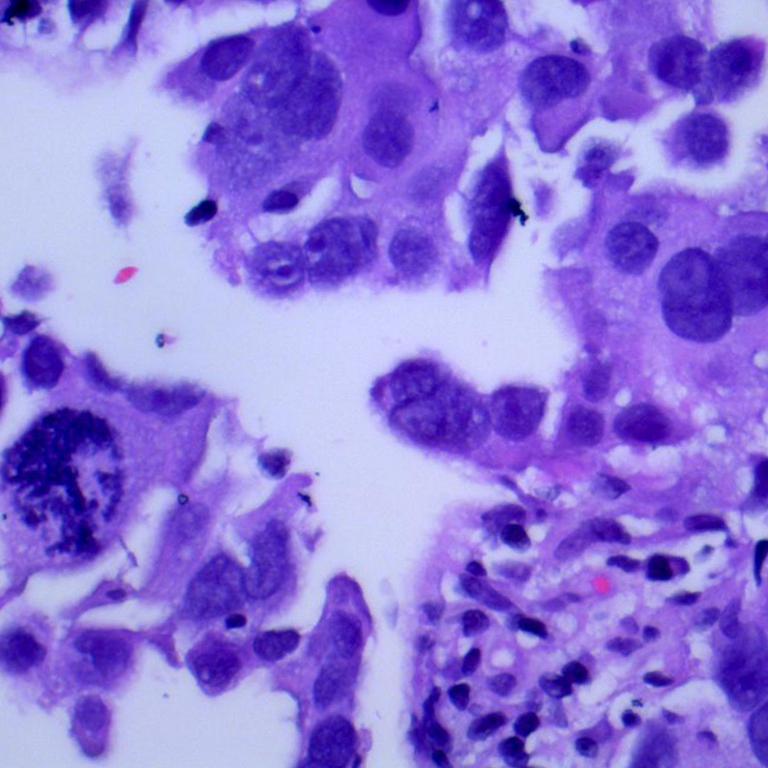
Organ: lung
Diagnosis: adenocarcinomas